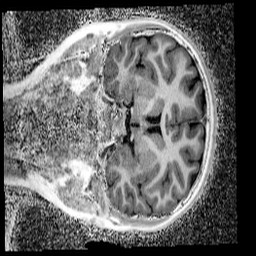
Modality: UNIT1_denoised
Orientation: coronal
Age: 11
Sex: female
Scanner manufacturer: siemens
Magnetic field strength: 3 T
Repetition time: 4 s
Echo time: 0.00299 s